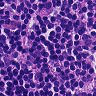
Metastatic tissue present: no